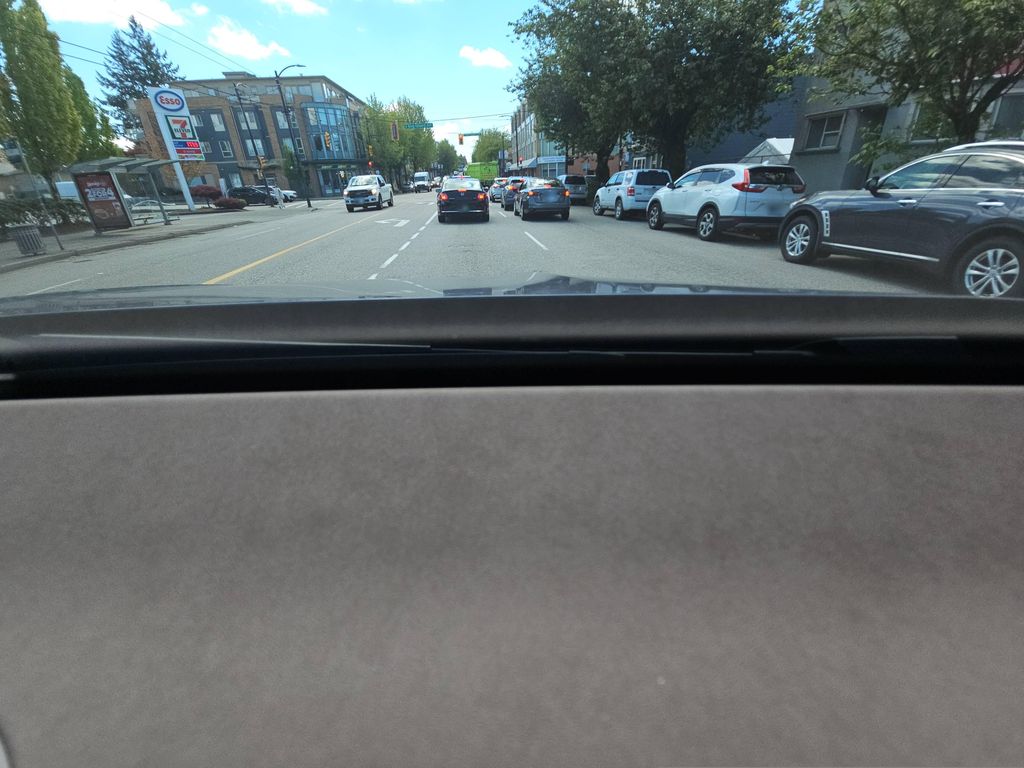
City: vancouver